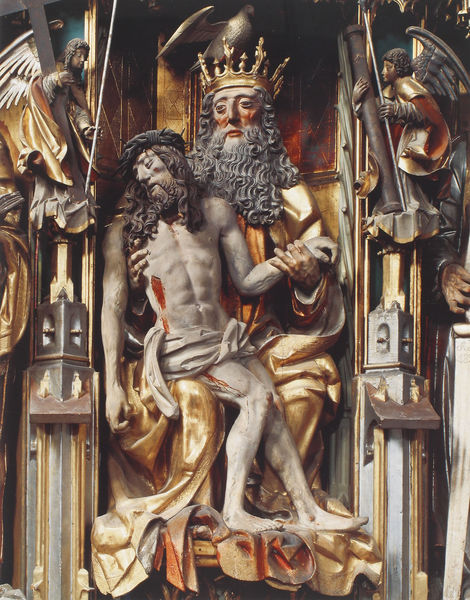
Titel: Niederlana, Pfarrkirche Mariae Himmelfahrt, Hochaltar
Standort: Niederlana, Pfarrkirche Mariae Himmelfahrt (EU - I - Südtirol)
Schlagwörter: flügel, gott, hand, mann, nackt, wunde, finger, holz, männer, säulen, rot, tuch, bart, bibel, taube, tod, tot, vollbart, kirche, figur, gewand, gold, vater, krone, locken, engel, skulptur, statue, füße, könig, thron, foto, fotografie, dom, lockig, seite, kranz, altar, kathedrale, statuen, christus, jesus, jesus christus, kreuzigung, wunden, wundmal, leiden, mittelalter, dornen, heiliger, christentum, dornenkrone, dornenkranz, erlöser, rohr, geist, kronen, gekreuzigter, heiliger geist, schmerzensmann, gott vater, dreieinigkeit, leidend, gelockt, messias, gottessohn, sohn gottes, christkind, slulptur, chrisus, r, abnahme vom kreuz, saule, lockiger bart, gefasstes holz, christkönig, heilland, erretter, jesus von nazaret